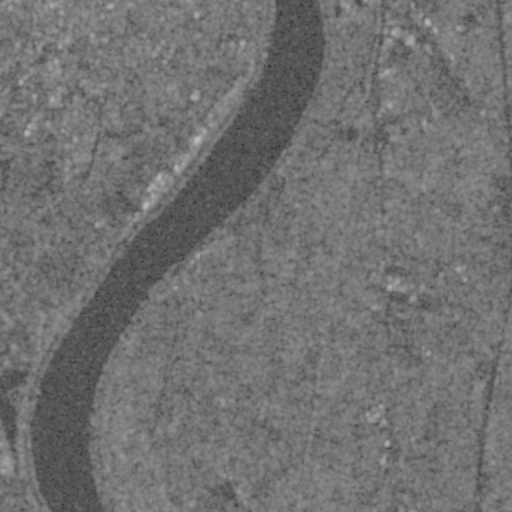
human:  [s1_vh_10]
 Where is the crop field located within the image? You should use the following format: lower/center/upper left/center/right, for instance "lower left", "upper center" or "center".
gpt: The crop field is located in the upper right of the image.
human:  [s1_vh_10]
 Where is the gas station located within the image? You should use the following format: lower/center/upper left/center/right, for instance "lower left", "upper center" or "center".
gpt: The gas station is located in the upper left of the image.
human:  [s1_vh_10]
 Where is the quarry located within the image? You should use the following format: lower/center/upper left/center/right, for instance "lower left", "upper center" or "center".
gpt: The quarry is located in the upper right of the image.
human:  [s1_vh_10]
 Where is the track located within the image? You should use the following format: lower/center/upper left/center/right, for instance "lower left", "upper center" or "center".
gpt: The track is located in the lower left of the image.
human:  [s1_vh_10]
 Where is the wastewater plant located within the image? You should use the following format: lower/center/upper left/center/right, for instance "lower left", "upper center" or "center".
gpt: The wastewater plant is located in the lower left of the image.
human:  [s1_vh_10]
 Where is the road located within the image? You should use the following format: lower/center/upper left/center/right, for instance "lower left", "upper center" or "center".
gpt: There is no road in the image.

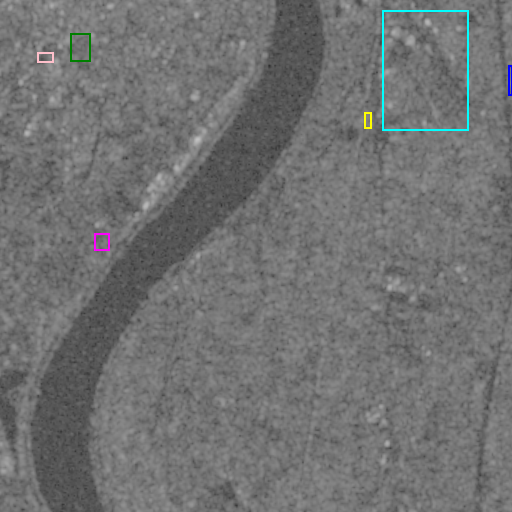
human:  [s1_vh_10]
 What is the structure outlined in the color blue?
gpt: The structure outlined in blue is a crop field.
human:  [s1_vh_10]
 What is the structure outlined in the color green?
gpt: The structure outlined in green is a park.
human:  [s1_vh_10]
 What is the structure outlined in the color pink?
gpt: The structure outlined in pink is a parking lot.
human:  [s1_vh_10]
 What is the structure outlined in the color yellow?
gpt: The structure outlined in yellow is a power substation.
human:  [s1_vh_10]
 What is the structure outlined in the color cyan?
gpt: The structure outlined in cyan is a quarry.
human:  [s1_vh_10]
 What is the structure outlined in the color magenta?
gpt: The structure outlined in magenta is a wastewater plant.
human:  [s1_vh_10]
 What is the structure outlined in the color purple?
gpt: There is no purple outline.